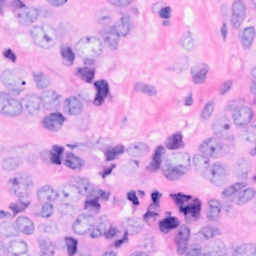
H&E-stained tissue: Breast